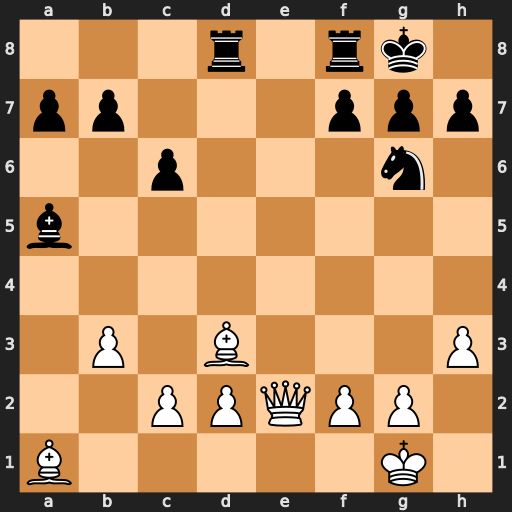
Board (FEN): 3r1rk1/pp3ppp/2p3n1/b7/8/1P1B3P/2PPQPP1/B5K1
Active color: w
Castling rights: -
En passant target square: -
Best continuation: Bxg6 hxg6 Qe5 f6 Qxa5